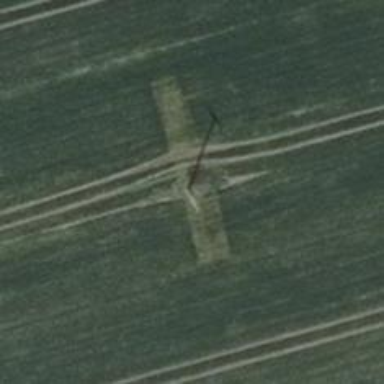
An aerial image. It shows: Power pole.